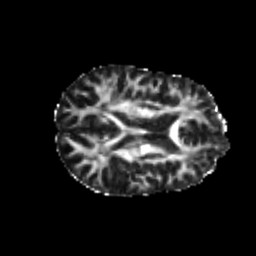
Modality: FA
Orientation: axial
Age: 22
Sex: female
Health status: healthy
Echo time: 0.074 s